Question:
How can I make those dates line up with start date and end date or selectively echo the dates rather than have the while loop echo them?
For example if I can echo "Start Date" then the actual date then the "end date" and then the date.
Basically how may I echo the dates from mySQL selectively rather than using the loop to echo them?
for example if I want to echo row 2 can I do echo $row<URL>
On HTML Page PHP CODE:
Start Date:
End Date:
'''
<?php
mysql_connect("host","username","password") or die(mysql_error());
mysql_select_db("UserLogins") or die(mysql_error());
$query = "SELECT * FROM Date1";
$result = mysql_query($query) or die(mysql_error());
while($row = mysql_fetch_array($result)){
echo "<li>".$row['date']."</li>";
echo "<br />";
}
?>
'''
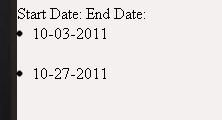
Answer: first solution
'''
$arr = Array();
while($row = mysql_fetch_array($result)){
$arr[] = $row;
}
echo $arr[0]['date']; // first
echo $arr[3]['date'];
echo $arr[7]['date'];
echo $arr[count($arr)-1]['date']; // last
'''
second solution
'''
$first = @mysql_fetch_assoc(mysql_query("SELECT * FROM Date1 ORDER BY date ASC LIMIT1"));
$last = @mysql_fetch_assoc(mysql_query("SELECT * FROM Date1 ORDER BY date DESC LIMIT1"));
echo $first['date'].'<br>';
echo $last['date'];
'''
if you want to use second solution remember to put index on 'date' column